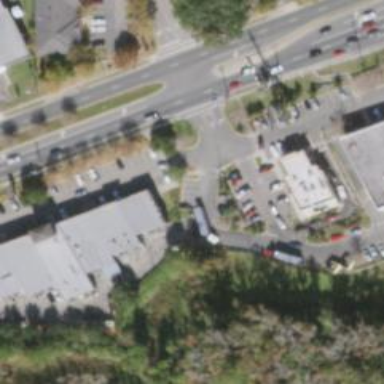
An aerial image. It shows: Healthcare clinic is depicted in the image.